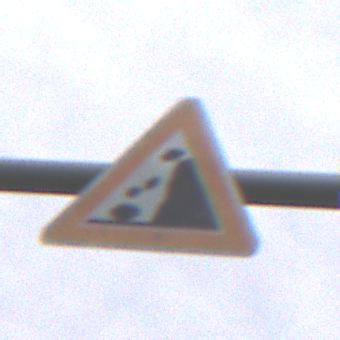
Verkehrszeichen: SteinschlagRechts
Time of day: Midday
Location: Outdoor (Suburban)
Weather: Overcast
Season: NotSpecified
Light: Natural